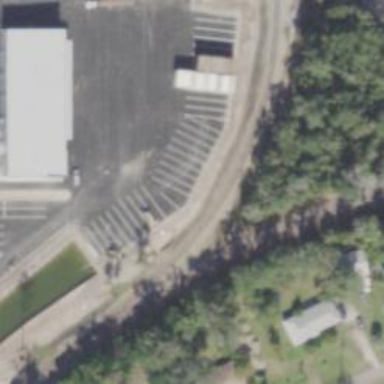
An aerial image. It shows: Rail spur service.